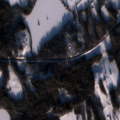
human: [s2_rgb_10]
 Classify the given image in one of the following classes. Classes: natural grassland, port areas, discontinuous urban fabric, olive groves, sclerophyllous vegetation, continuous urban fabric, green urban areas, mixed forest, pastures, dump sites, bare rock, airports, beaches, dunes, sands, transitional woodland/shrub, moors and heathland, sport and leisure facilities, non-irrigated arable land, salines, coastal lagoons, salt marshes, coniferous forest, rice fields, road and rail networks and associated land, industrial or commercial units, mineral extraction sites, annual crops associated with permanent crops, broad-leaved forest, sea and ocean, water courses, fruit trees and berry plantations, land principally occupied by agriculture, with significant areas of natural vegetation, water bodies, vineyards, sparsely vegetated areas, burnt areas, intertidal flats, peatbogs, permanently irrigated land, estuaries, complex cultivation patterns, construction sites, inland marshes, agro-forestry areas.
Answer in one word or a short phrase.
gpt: land principally occupied by agriculture, with significant areas of natural vegetation, coniferous forest, mixed forest, water bodies